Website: walmart
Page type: address-validator
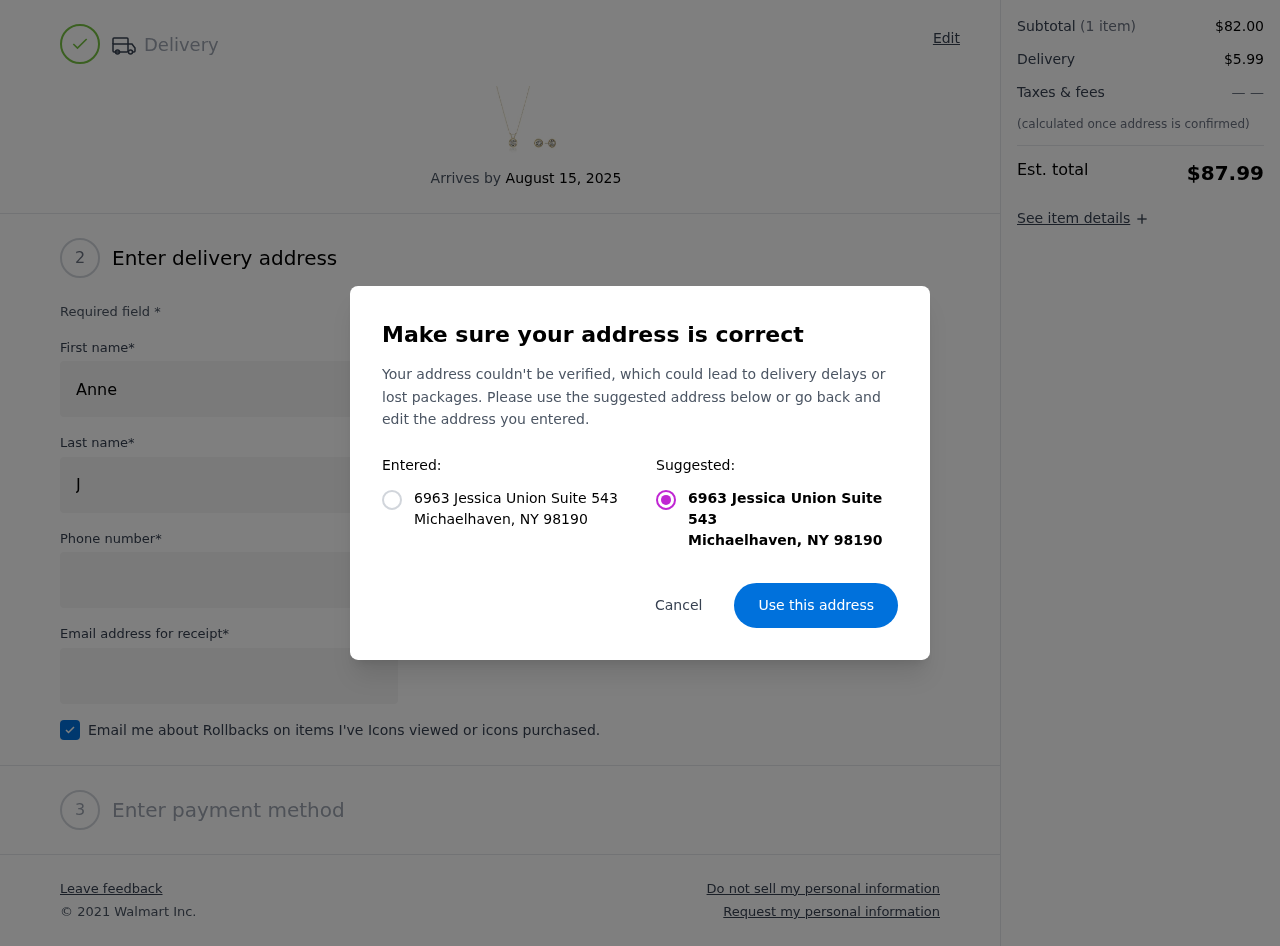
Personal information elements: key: PII_CITY
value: Michaelhaven
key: PII_POSTCODE
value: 98190
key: PII_STATE_ABBR
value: NY
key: PII_STREET
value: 6963 Jessica Union Suite 543
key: PII_FIRSTNAME
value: Anne
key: PII_LASTNAME
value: Jordan
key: PII_STREET2
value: Suite 027
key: PII_PHONE
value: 8816411420
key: PII_EMAIL
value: anne_jordan@gmail.com
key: PII_POSTCODE_FULL
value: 98190
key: PII_POSTCODE_NUMERIC
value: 98190
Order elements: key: ORDER_DELIVERY_DATE
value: August 15, 2025
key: ORDER_SUBTOTAL
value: $82.00
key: ORDER_SHIPPING_COST
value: $5.99
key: ORDER_TOTAL
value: $87.99